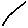
Label: line